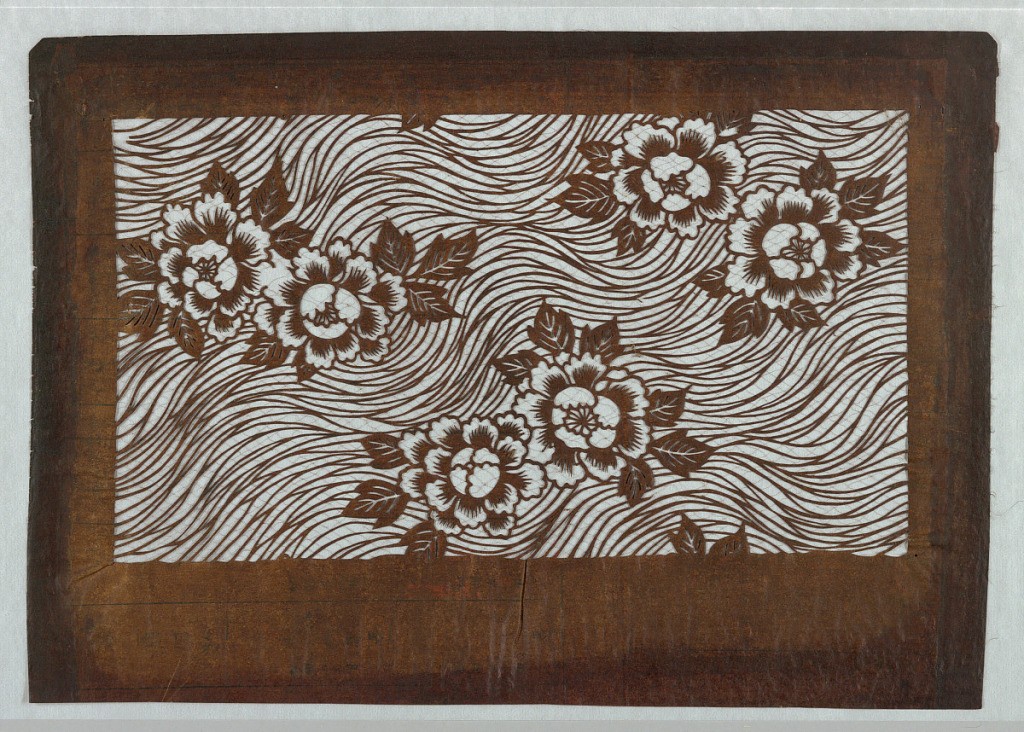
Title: Peonies floating on water
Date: mid 18th - early 19th century
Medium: Mulberry paper (kozo washi) treated with fermented persimmon tannin (kakishibu), and silk threads (itoire)
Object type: Katagami
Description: Blossomed peonies, accompanied by their leaves, float on top of the water. Thin curving lines form a body of water which appears to be circulating in the current. Silk threads have been added to the support of the stencil structure.